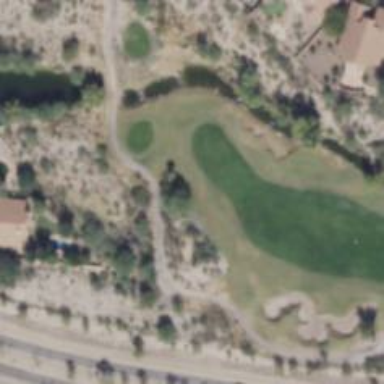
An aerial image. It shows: Path for both roads and golfers.